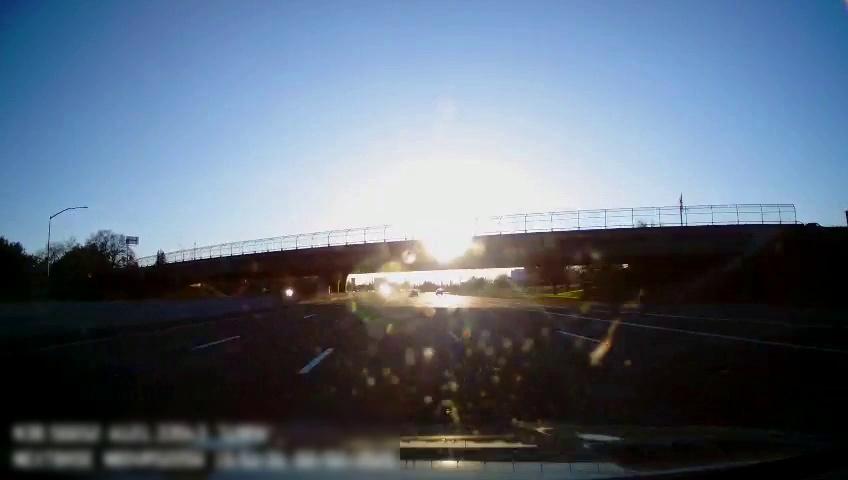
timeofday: Day
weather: Sunny
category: Drivable Space
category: Lanes | Alternate Lane
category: Lanes | Alternate Lane
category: Lanes | Current Lane
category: Lanes | Current Lane
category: Lanes | Alternate Lane
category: Lanes | Alternate Lane
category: Lanes | Alternate Lane
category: Traffic | Signs